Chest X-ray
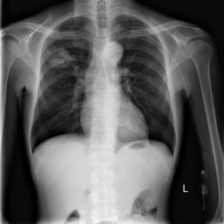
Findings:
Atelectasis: negative
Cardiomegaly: negative
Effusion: negative
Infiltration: positive
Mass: positive
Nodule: negative
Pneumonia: negative
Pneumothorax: negative
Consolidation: positive
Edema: negative
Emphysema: negative
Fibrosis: negative
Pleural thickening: negative
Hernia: negative